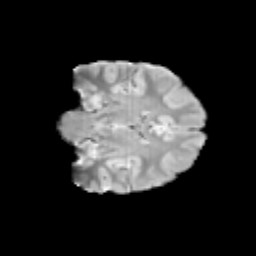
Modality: T2w
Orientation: coronal
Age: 12
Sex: male
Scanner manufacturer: siemens
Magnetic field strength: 3 T
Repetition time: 3.8 s
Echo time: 0.07 s